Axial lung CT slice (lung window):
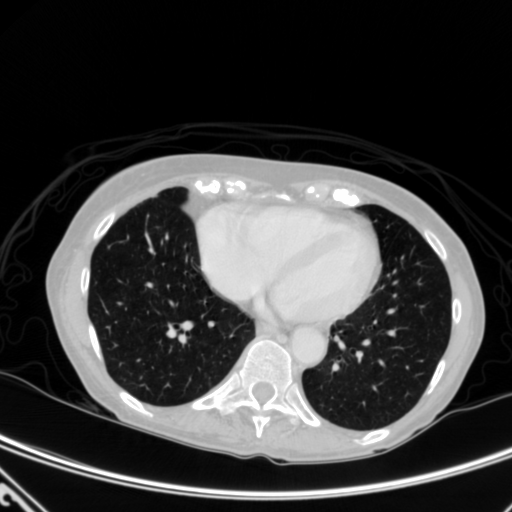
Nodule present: no